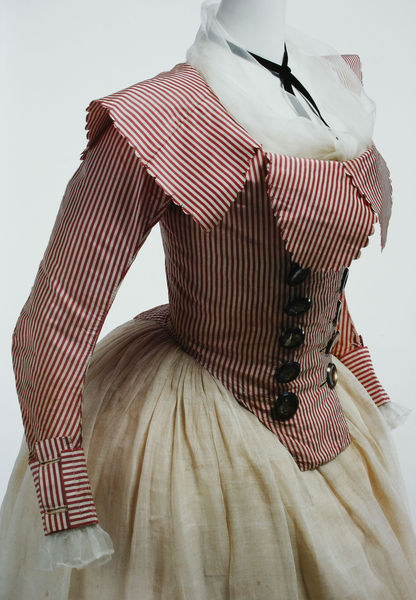
Titel: Jacke und Rock (Detail)
Standort: Kyoto (Japan)
Institution: Kyoto Costume Institute
Schlagwörter: weiß, wolken, ausschnitt, kleid, schwarz, dame, rot, schal, tuch, beige, mode, rock, schleife, jacke, band, bluse, falten, kleidung, kragen, leinen, spitze, ärmel, hals, kostüm, stoff, knopf, seide, taille, farbig, hintern, modell, halsband, mieder, tüll, kette, halstuch, gestreift, streifen, knöpfe, revers, foto, leblos, uniform, manschette, manschetten, puppe, sommerkleid, tracht, biedermeier, rotweiß, oberteil, wams, durchsichtig, korsett, dekolltee, gewebe, textil, baumwolle, bauschig, aufschlag, taft, korsage, reifrock, anmutig, voll, modellkleid, chiffon, knopfreihen, doppelreihig, musselin, knopfleister, mousseline, 18. jahrhundert, po, 1780